Interaction volume radius: 5 \u00c5
Interaction volume height: 10 \u00c5
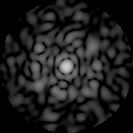
Disorder parameter: 0.8753